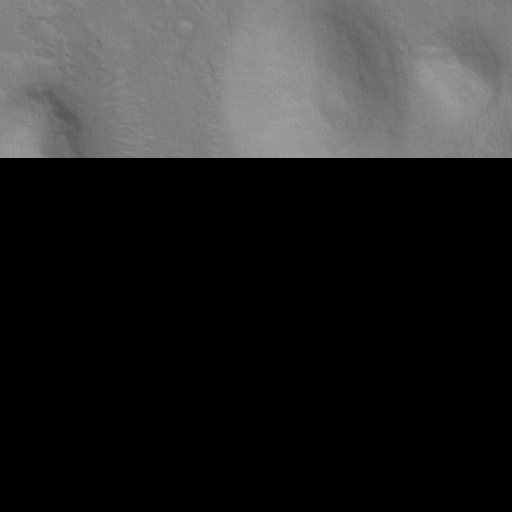
Objects detected: cone, cone, cone